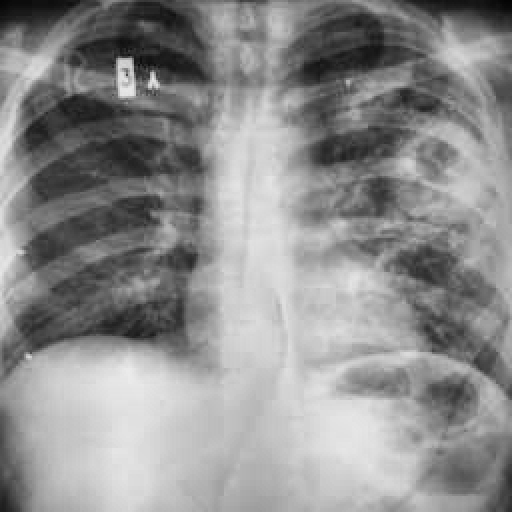
Finding: TUBERCULOSIS